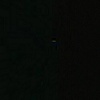
Label: space